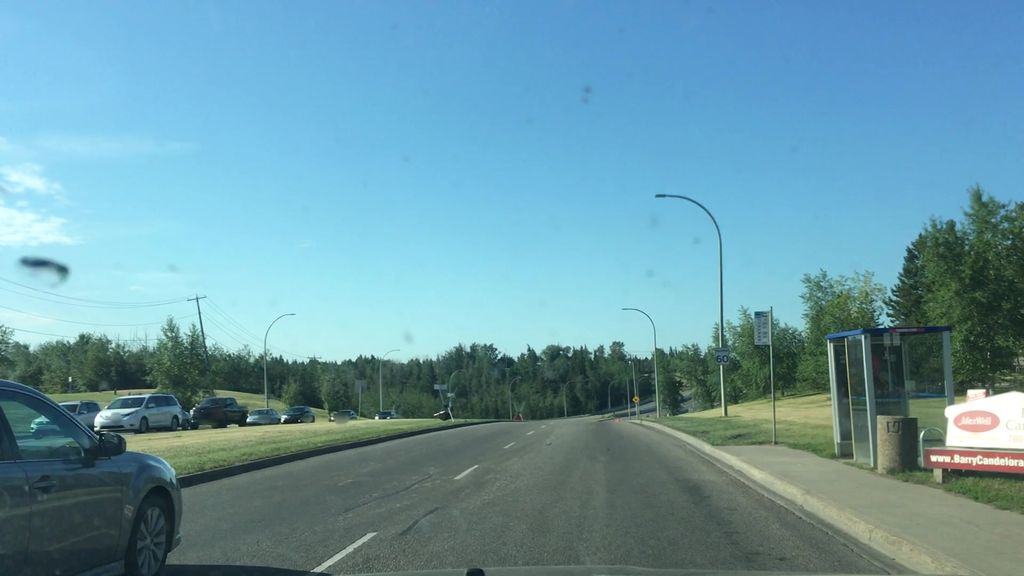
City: edmonton